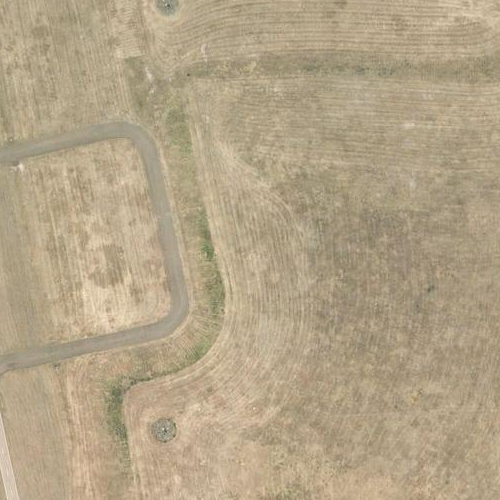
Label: sydney